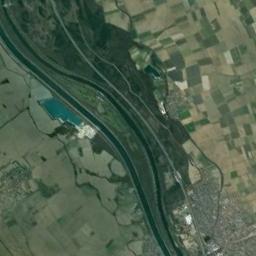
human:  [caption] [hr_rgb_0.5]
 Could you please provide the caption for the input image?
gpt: The two deep blue rivers are between some fields and the flat ground .

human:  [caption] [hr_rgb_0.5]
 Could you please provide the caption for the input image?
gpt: There are many trees on either side of the river .

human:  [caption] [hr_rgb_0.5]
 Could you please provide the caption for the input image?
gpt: A curvy green river with small islands, Green forests and lakes on both sides of the shore, A bustling city, And green and tan mixed fields .

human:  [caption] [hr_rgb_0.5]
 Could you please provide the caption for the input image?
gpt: The river goes through farmland and grass .

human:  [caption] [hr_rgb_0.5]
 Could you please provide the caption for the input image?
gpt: There are many farmlands and some green forests near the river .